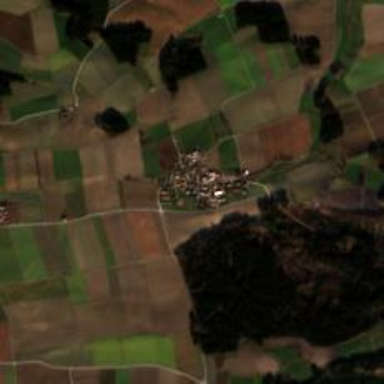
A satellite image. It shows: Village.